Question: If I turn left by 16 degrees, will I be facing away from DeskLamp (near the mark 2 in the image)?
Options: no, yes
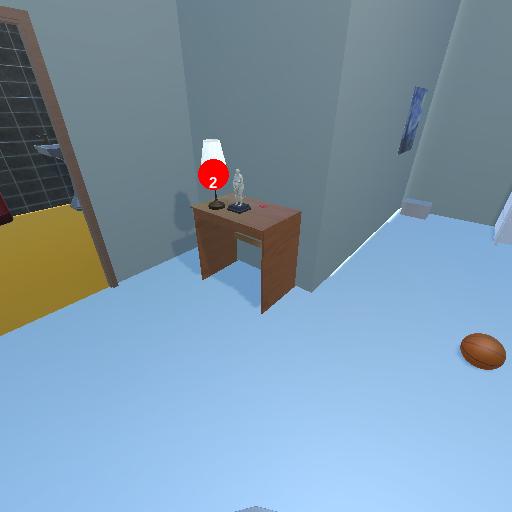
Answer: no